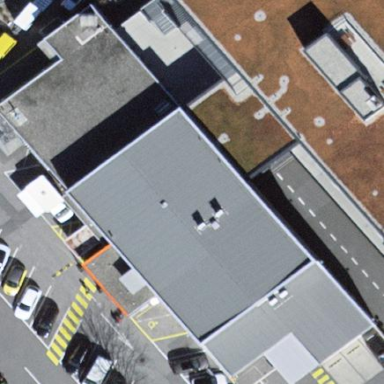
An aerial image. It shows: Commercial building.